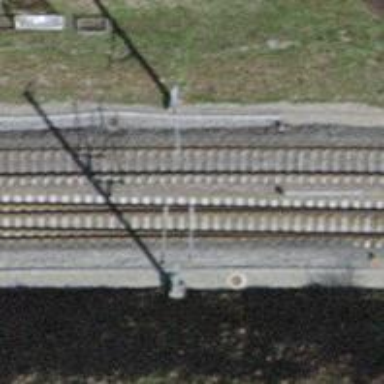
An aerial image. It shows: Single-track electrified railway with contact line.